Question: I am not sure how to express my scenario using activity diagrams:

What I am trying to visualise is the fact that:
- - -
The first activity in the diagram is correct in the sense that the actions are independent but it does not relay the fact that logging is guaranteed to take less time than processing.
The second activity in the diagram is not correct because, even if logging completes before processing, it looks as though processing depended on the logging's finishing first and that does not represent the reality.
Here is a non-computer related example:
- You are a novice in birdwatching, trying to make your first notes in your notebook about birds passing by- A flock of birds approaches, you try to recognise as many details as possible- You want to write down the details in your notebook, but wait, you begin to realise that your theoretical background does not work in practice, what should be a quick scribble actually amounts to nothing in the end because you did not recognise anything- In the meantime, the birds majestically flew away without waiting for you, the activity is gone- Or maybe you did actually write it down, it took you only a moment and the birds are still nearby, slowly flying away, ending the activity again after some time- Or maybe you were under such awe that you just kept watching at them, without taking any notes - they fly away, disappearing in the horizon, ending the activity- After a few hours, you have enough notes and you come home very happy - maybe you did not capture everything but this was enough to make you smile anyway
I can always add a comment to a diagram to express it all somehow but I wonder, is there a more structured way to express what I described in an activity diagram? If not an activity diagram then what kind of a diagram would be better suited in your opinion? Thank you.
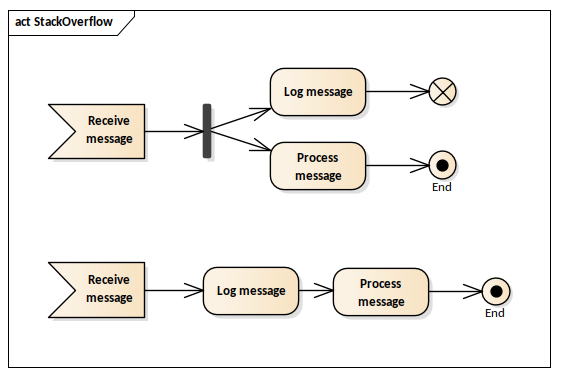
Answer: Your first diagram assumes that the duration of logging is always shorter than processing:
- -
You may be interested in a safer way that would be to add a join node:
<URL>
The advantage is that the activity does not depend on any assumptions. It will always work:
- -
This robust notation makes logging like Schroedinger's cat in its box: we don't have to know what activity is longer or shorter. At the end of the activity, both actions are completed.
## Time in activity diagrams?
Activity diagrams are not really meant to express timing and duration. It's about the flow of control and the synchronization.
However, if time is important to you, you could:
- - -
Time is something very general in the UML specs, and defined independently of the diagram. For example:
> 8.4.4.2: A Duration is a value of relative time given in an implementation specific textual format. Often a Duration is a non- negative integer expression representing the number of "time ticks" which may elapse during this duration.8.5.1: An Interval is a range between two values, primarily for use in Constraints that assert that some other Element has a value in the given range. Intervals can be defined for any type of value, but they are especially useful for time and duration values as part of corresponding TimeConstraints and DurationConstraints.
In your case you have a duration observation for the processing (e.g. 'd'), and a duration constraint for the logging (e.g. '0..d').
> 8.5.4.2: An IntervalConstraint is shown as an annotation of its constrainedElement. The general notation for Constraints may be used for an IntervalConstraint, with the specification Interval denoted textually (...).
Unfortunately little more is said. The only graphical examples are for messages in sequence diagrams (Fig 8.5 and 17.5) and for timing diagrams (Fig 17.28 to 17.30). Nevertheless, the notation could be extrapolated for activity diagrams, but it would be so unusal that I'd rather recommend the comment note.